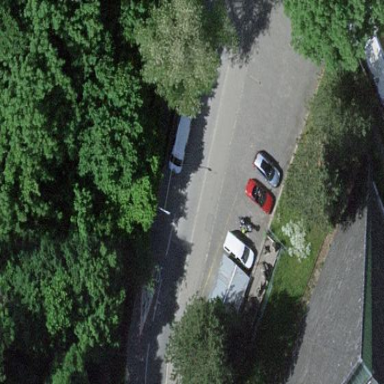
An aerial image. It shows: Street side parking area.